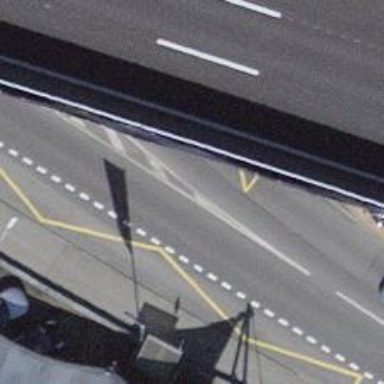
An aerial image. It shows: Bus stop with stop position for public transport.